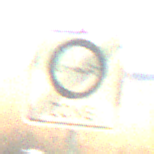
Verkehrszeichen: EndeUmweltzone
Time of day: MorningAfternoon
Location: Outdoor (Nature)
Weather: PartlyCloudy
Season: NotSpecified
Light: Natural